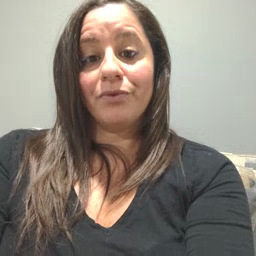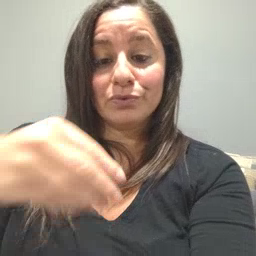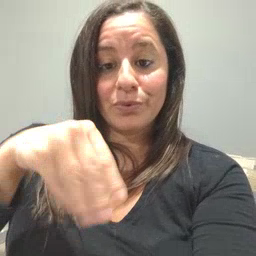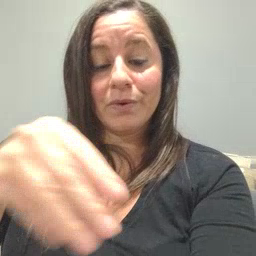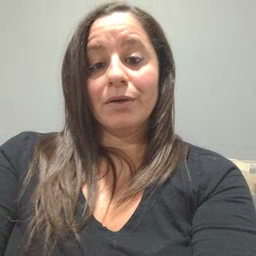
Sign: store